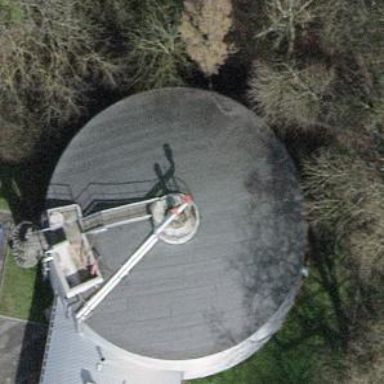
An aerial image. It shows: Building with storage tank.